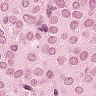
Metastatic tissue present: yes